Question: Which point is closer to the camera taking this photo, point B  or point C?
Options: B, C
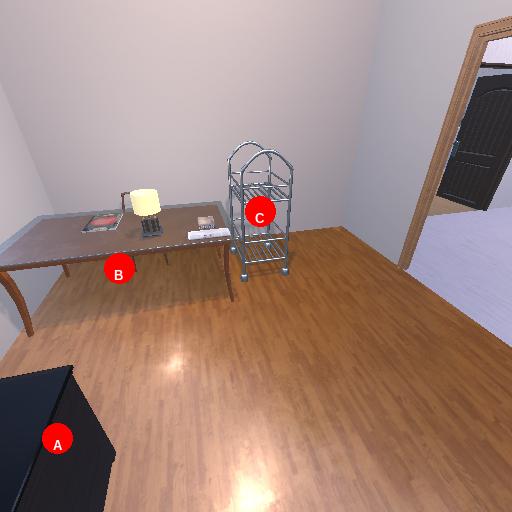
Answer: B